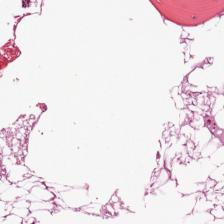
Label: Non-Tumor